RGB frame:
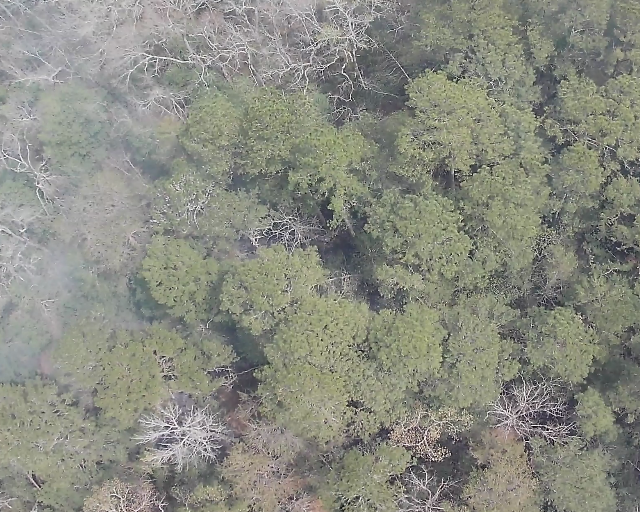
Thermal frame:
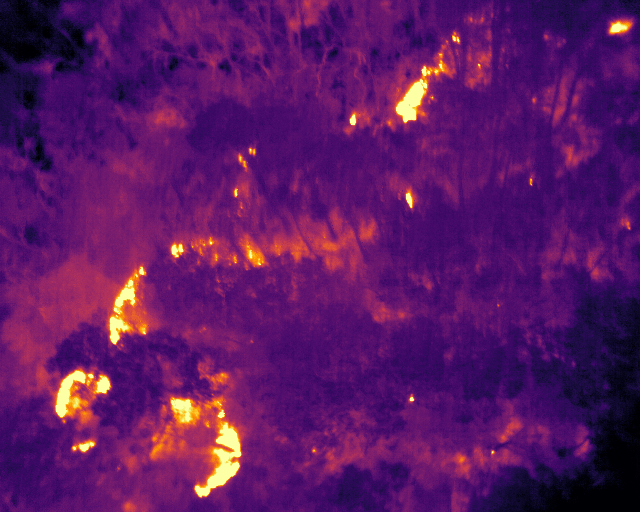
Captured: 2026-02-26 03:08:50
Pixels at or above 80 °C: 406 (fraction of frame: 0.001239)